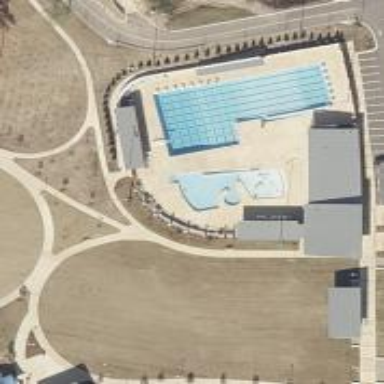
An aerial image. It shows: Swimming pool located in leisure land.